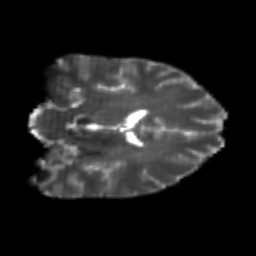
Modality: T2w
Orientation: coronal
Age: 22
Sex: male
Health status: healthy
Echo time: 0.074 s